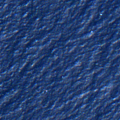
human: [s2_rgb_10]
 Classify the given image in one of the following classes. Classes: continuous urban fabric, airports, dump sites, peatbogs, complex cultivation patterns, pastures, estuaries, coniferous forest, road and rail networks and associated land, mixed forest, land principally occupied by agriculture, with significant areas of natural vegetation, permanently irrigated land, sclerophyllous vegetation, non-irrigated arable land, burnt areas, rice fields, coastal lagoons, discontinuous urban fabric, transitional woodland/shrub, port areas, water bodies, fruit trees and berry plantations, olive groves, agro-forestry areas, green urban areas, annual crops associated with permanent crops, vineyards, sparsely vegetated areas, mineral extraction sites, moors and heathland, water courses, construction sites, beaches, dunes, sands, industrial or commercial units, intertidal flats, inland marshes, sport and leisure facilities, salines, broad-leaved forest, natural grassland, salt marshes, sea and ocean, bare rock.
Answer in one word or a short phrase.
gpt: sea and ocean